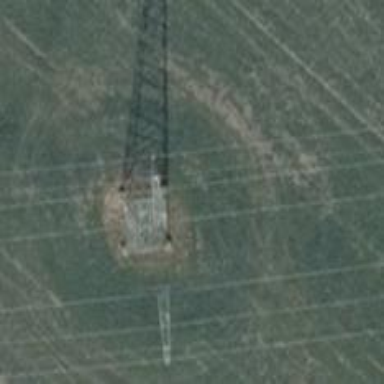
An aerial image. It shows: Towering power structure.